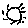
Label: sun